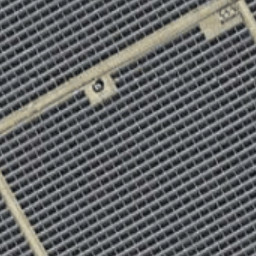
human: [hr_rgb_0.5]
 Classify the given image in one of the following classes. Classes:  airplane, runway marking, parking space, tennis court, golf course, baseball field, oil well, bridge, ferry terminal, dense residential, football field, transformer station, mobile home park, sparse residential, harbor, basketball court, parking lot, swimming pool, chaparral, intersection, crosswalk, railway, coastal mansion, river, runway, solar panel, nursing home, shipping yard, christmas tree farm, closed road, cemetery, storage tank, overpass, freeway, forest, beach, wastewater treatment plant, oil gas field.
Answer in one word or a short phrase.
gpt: solar panel